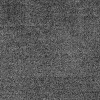
Atmospheric dust classification: dusty